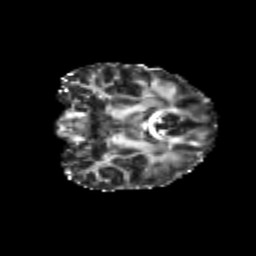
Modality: FA
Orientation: coronal
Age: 20
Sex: female
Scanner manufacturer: siemens
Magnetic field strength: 3 T
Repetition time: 3.5 s
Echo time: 0.113 s